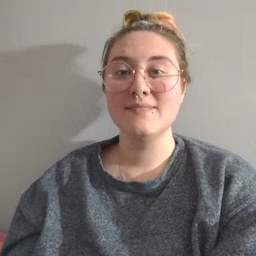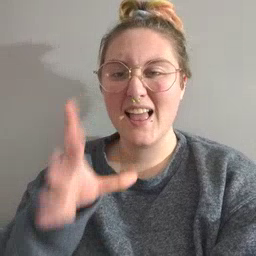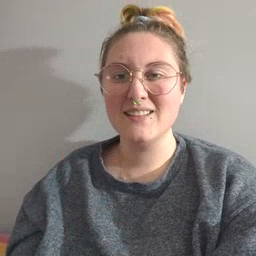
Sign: hate